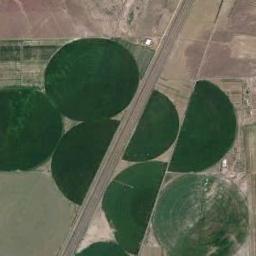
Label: circular_farmland